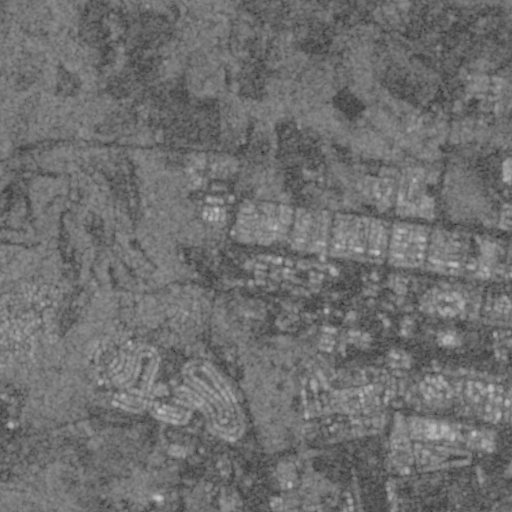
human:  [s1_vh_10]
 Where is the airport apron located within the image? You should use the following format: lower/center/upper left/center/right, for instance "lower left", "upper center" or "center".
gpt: The airport apron is located in the lower right of the image.
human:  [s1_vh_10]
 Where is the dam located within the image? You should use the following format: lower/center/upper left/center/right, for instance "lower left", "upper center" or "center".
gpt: The dam is located in the upper center of the image.
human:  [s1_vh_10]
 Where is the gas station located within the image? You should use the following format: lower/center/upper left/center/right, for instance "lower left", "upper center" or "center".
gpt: The gas station is located in the lower left of the image.
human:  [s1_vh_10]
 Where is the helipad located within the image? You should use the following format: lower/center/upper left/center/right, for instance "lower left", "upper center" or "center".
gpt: The helipad is located in the lower right of the image.
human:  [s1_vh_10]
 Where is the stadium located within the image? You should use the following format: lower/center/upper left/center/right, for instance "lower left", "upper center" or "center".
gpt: The stadium is located in the lower center of the image.
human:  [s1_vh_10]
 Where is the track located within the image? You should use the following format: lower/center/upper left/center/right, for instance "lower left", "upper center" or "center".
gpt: The track is located in the center of the image.
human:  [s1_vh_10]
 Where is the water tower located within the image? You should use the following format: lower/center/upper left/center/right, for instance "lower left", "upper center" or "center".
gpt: The water tower is located in the lower right of the image.
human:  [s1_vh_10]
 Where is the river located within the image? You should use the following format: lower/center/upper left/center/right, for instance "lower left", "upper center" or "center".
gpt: The river is located in the upper of the image.
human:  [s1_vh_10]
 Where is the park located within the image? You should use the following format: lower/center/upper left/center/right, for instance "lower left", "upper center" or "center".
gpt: There is no park in the image.

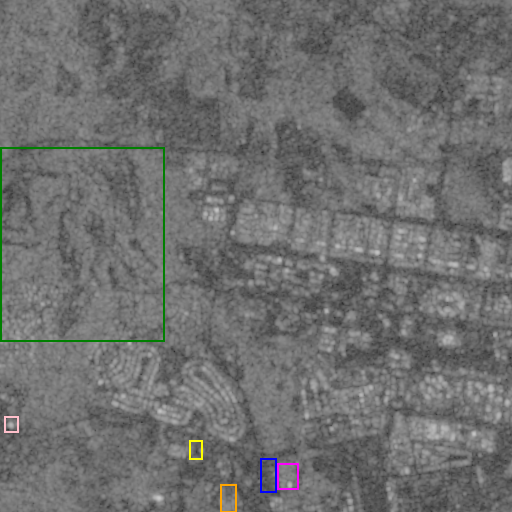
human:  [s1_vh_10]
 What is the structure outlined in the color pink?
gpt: The structure outlined in pink is a gas station.
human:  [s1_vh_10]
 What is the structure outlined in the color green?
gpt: The structure outlined in green is a park.
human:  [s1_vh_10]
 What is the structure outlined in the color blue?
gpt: The structure outlined in blue is a parking lot.
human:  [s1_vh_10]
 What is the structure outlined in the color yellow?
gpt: The structure outlined in yellow is a stadium.
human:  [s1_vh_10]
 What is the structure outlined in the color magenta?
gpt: The structure outlined in magenta is a building.
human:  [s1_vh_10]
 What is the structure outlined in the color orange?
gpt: The structure outlined in orange is a building.
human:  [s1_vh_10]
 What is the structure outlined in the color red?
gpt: There is no red outline.